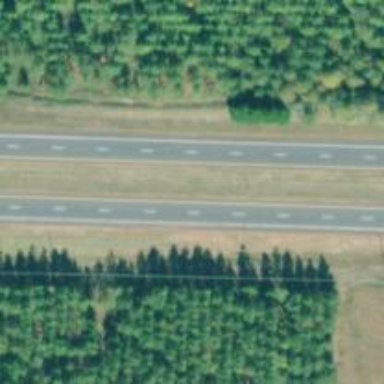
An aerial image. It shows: Asphalt trunk highway classified as expressway.